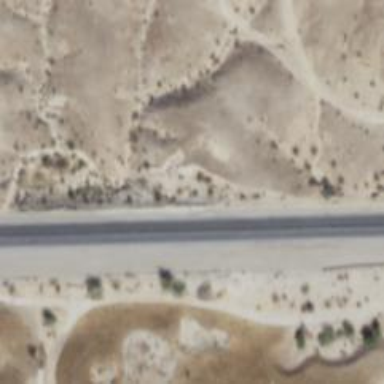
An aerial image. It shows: Abandoned road.